Aerial crown-view tile of a tropical tree (Barro Colorado Island, Panama), acquired 20240918:
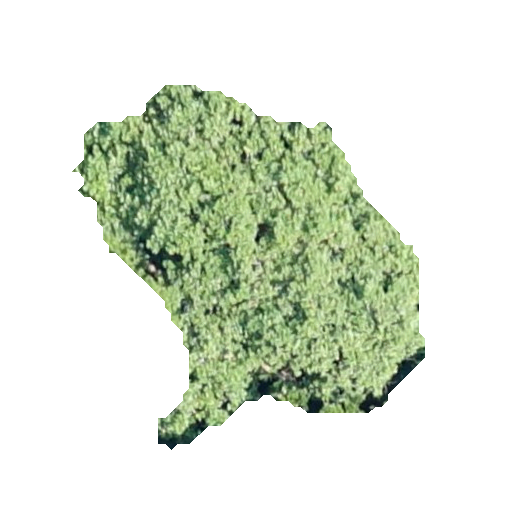
Species: Hieronyma alchorneoides
GBIF accepted scientific name: Hieronyma alchorneoides
Crown area: 121.384 m²